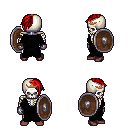
a pixel art fantasy rpg character, male body template, skeleton, gray robe, red pants, red long mohawk hairstyle, bronze tiara, metal gloves, maroon shoes, shield, four views (front, back, left, right), 2x2 character sprite sheet, small pixel art, hard edges, no anti-aliasing